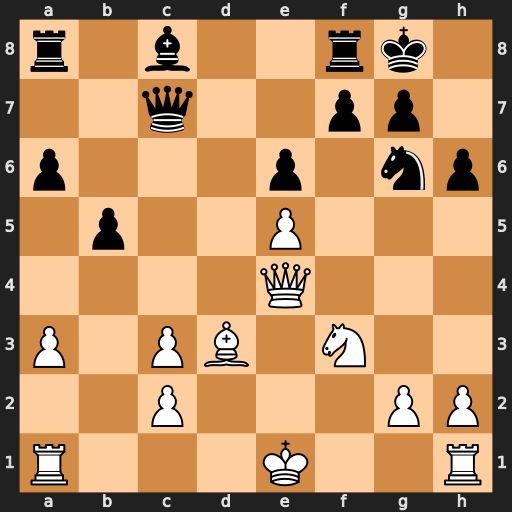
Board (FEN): r1b2rk1/2q2pp1/p3p1np/1p2P3/4Q3/P1PB1N2/2P3PP/R3K2R
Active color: w
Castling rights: KQ
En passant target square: -
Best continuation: Qxa8 Bb7 Qa7 Qxc3+ Kf2 Bxf3 gxf3